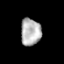
Tissue: prostate
Cell type: Epithelial cells
Senescence score: 0.272
Nuclear area (px): 536
Mean DAPI intensity: 179.44